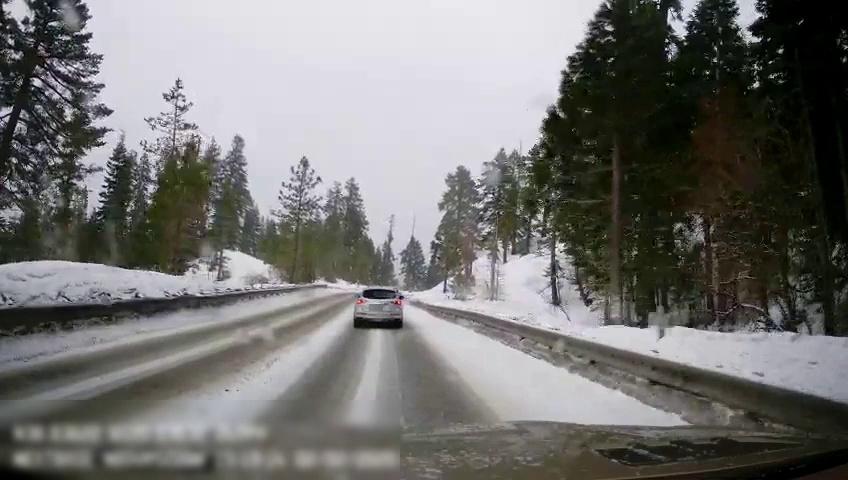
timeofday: Day
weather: Snowy
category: Drivable Space
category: Vehicles | Car